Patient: sex M, age 32
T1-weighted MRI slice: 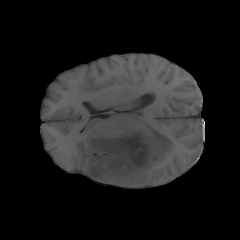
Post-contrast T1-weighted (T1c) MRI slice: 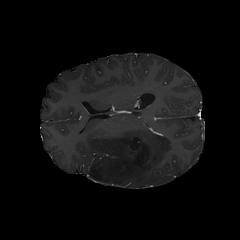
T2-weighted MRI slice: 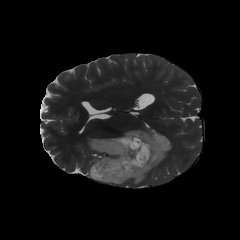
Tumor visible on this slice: yes
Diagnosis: Astrocytoma, IDH-mutant
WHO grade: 2